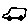
Label: car